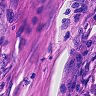
Metastatic tissue present: yes